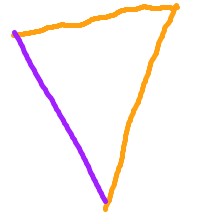
Shape: triangle